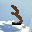
Label: 3